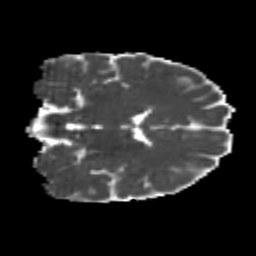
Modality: MD
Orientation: coronal
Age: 23
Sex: male
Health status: healthy
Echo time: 0.074 s